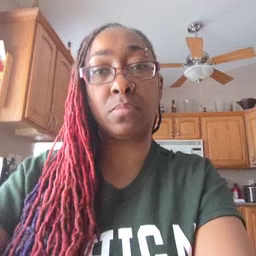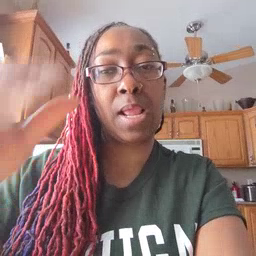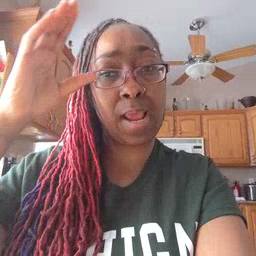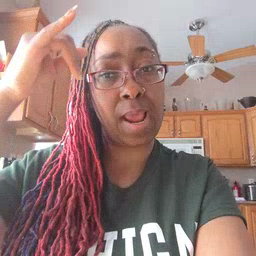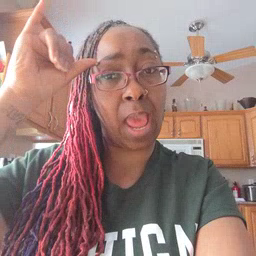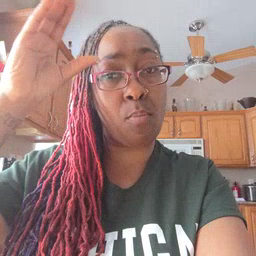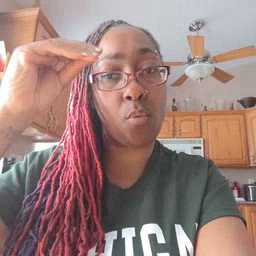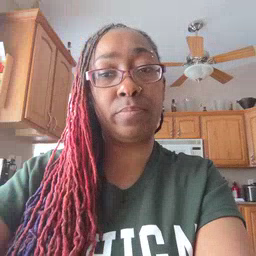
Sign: cowboy